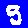
Digit: 5